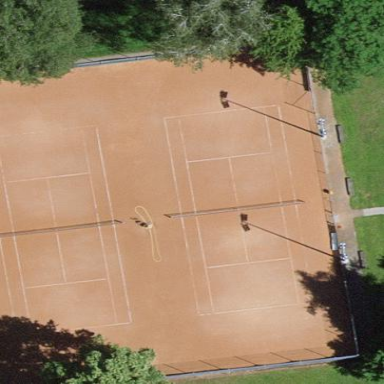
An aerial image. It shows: Sports centre with tennis facilities. The tennis court has tartan surface.